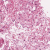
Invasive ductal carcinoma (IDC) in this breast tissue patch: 0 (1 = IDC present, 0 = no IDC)